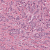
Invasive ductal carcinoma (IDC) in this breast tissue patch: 1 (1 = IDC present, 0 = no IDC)